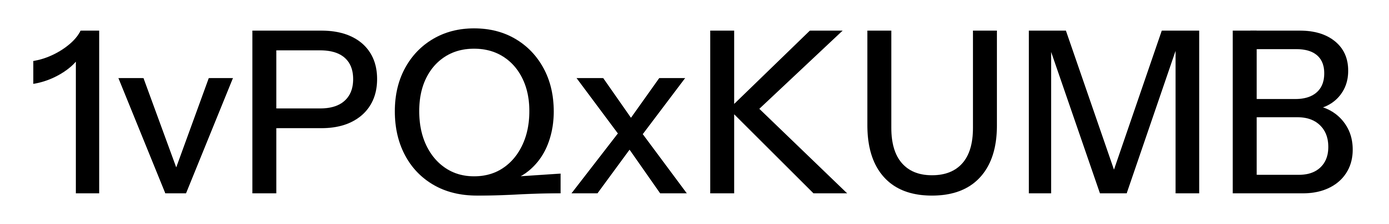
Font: InstrumentSans_Medium